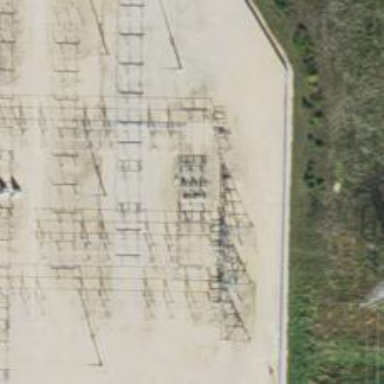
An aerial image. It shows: Switch used for power control.